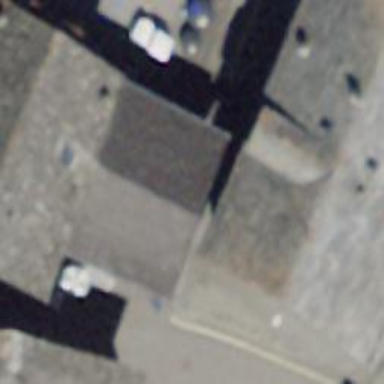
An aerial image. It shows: Bar.